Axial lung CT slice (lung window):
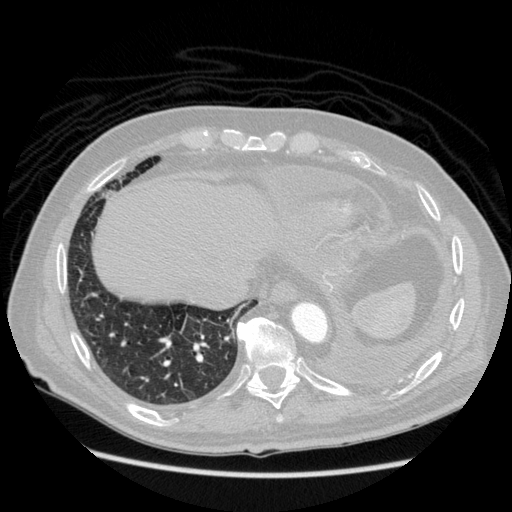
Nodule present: no